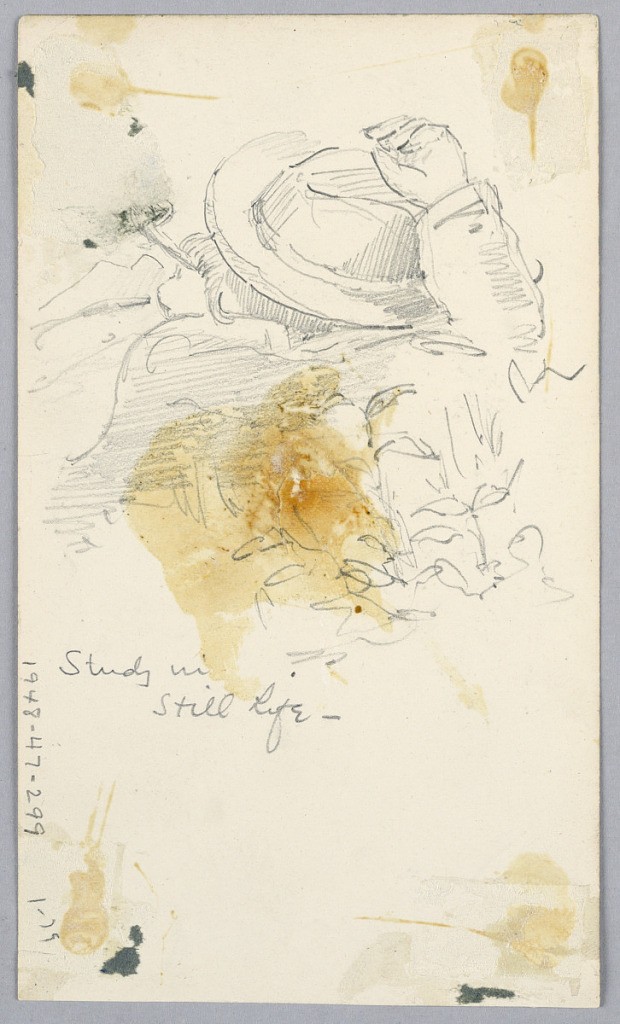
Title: Study With Still Life
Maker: Arnold William Brunner, American, 1857–1925
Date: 1882
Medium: Graphite on paper
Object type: Drawing
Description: Bust of man asleep on ground, hat covering face, pipe in mouth with handle bar mustache. Head resting on arm, below, drawing of vegetation.